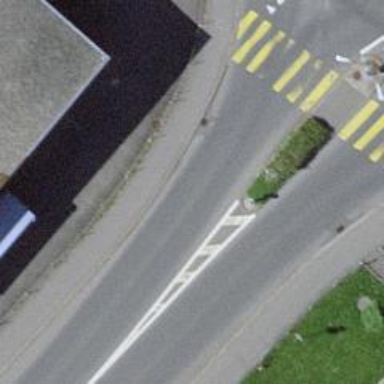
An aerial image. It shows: Marked zebra crossing with pedestrian island.